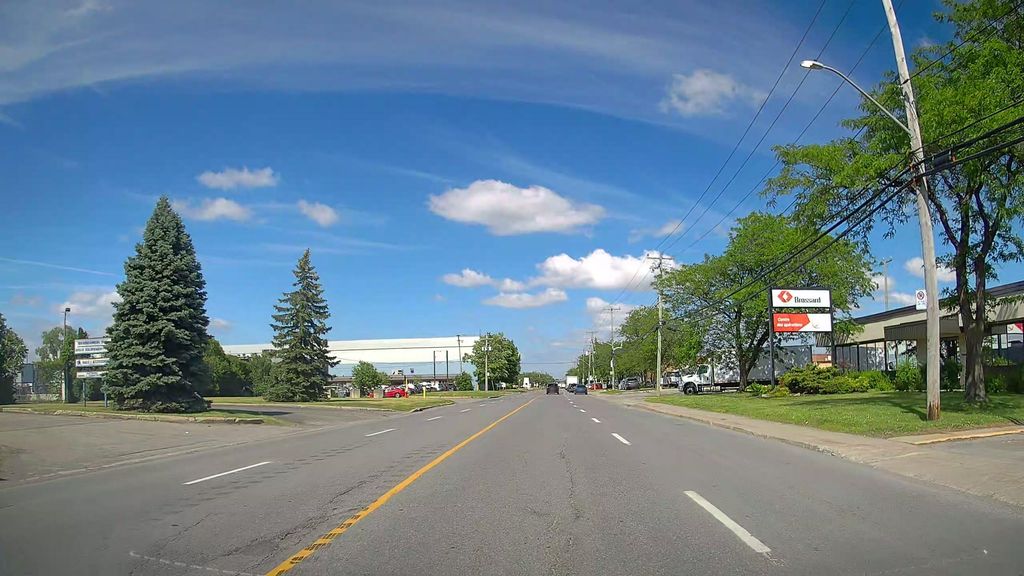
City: montreal